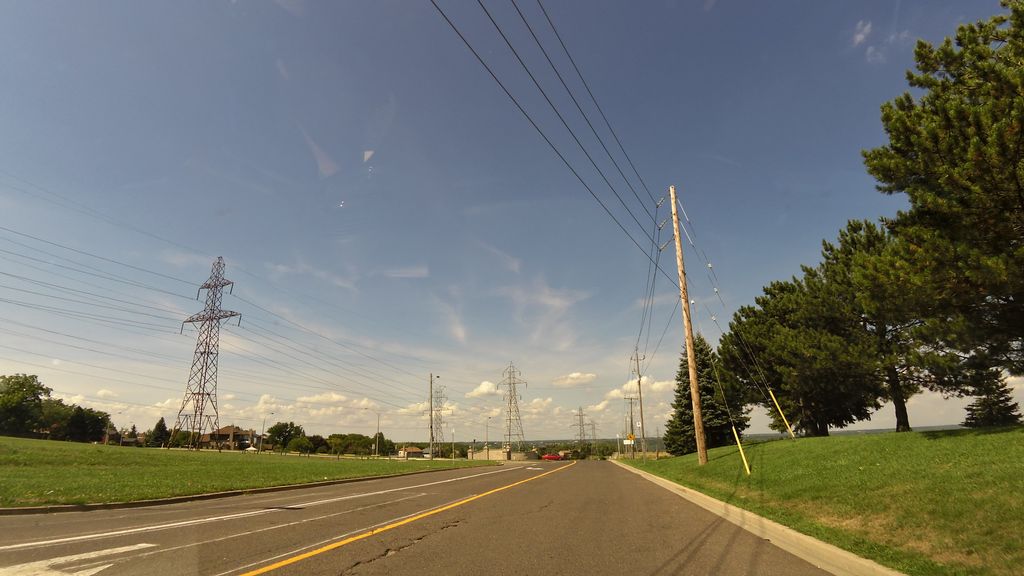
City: hamilton